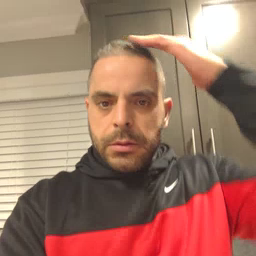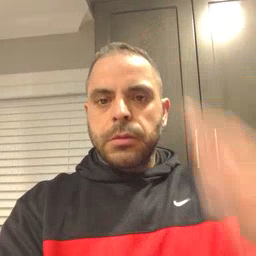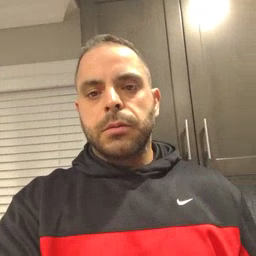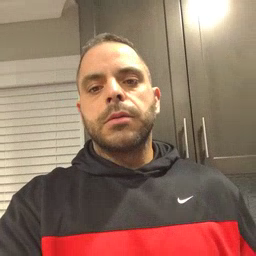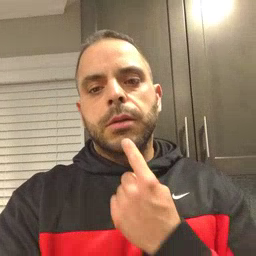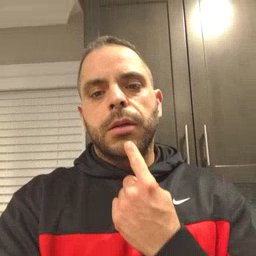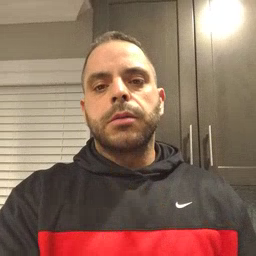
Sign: say